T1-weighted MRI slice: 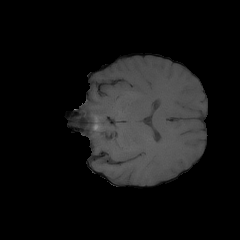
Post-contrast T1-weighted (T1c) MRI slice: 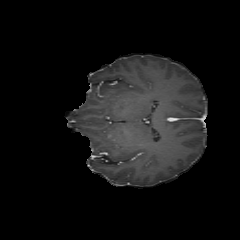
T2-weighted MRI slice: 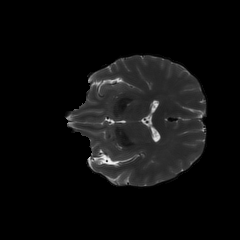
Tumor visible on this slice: no